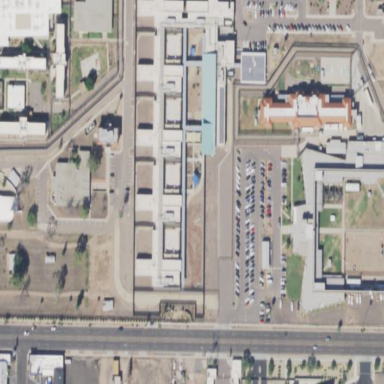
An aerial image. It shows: Prison.